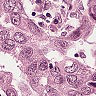
Metastatic tissue present: yes